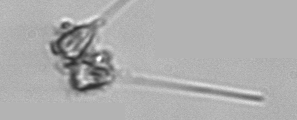
Label: Asterionellopsis_glacialis